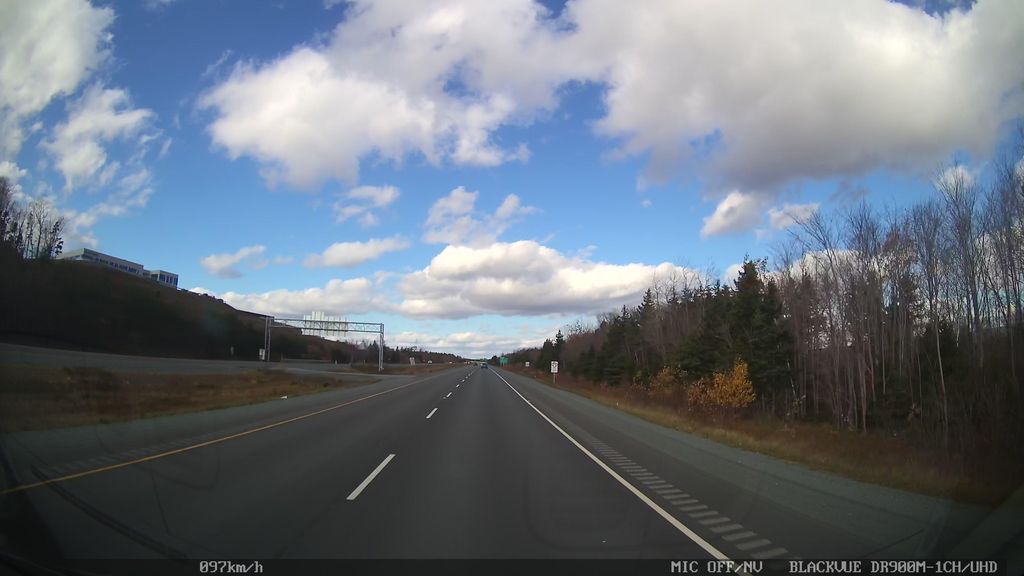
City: halifax